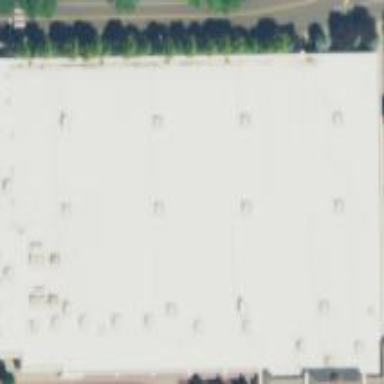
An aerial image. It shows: Department store building.